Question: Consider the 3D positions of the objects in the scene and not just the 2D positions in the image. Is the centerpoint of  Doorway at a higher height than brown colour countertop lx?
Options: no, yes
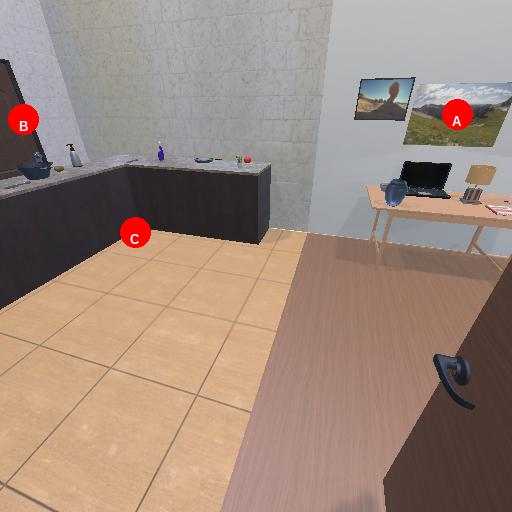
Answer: no